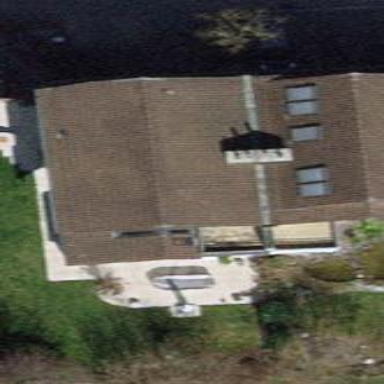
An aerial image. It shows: Building with tiled roof.